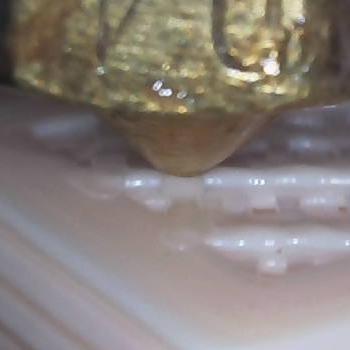
Flow rate: 126%